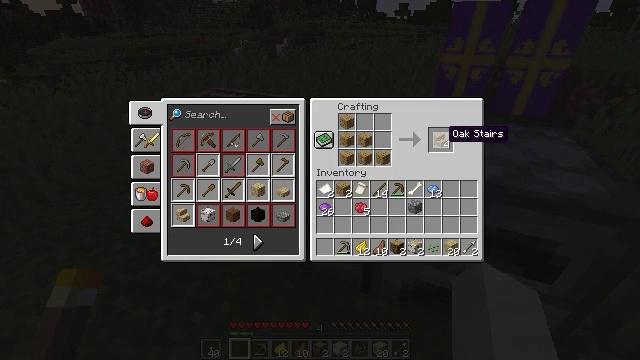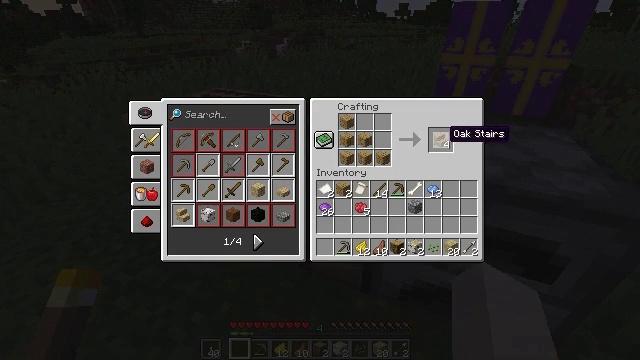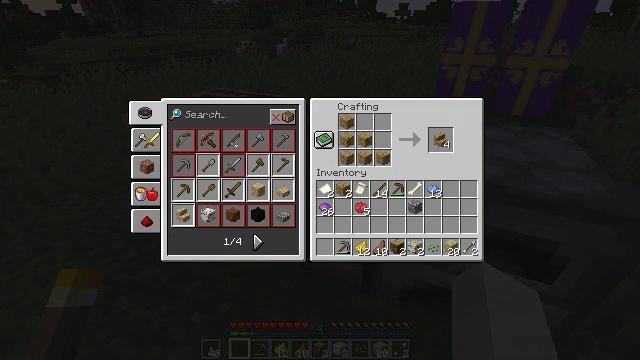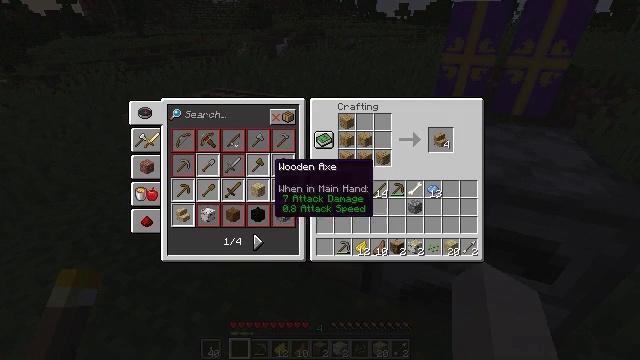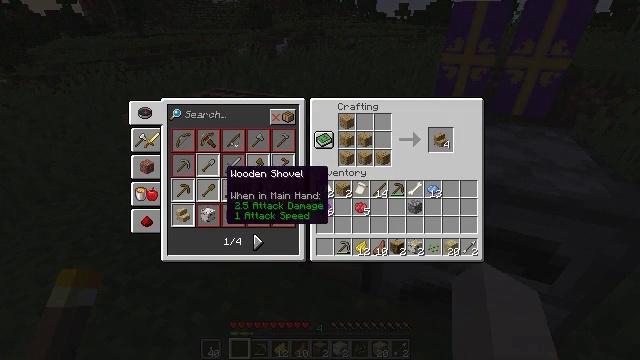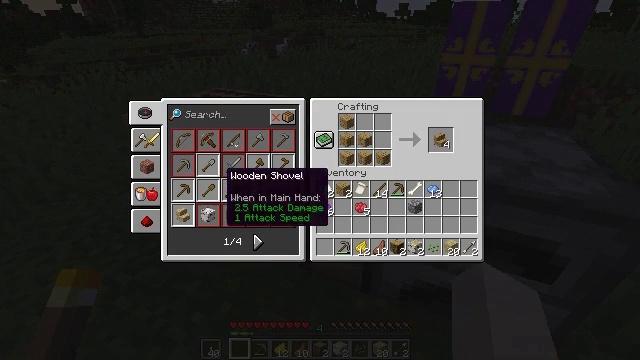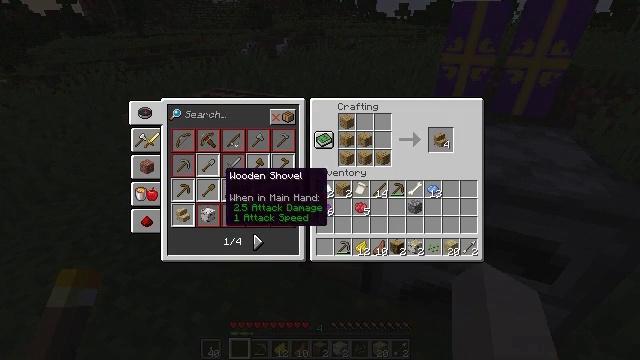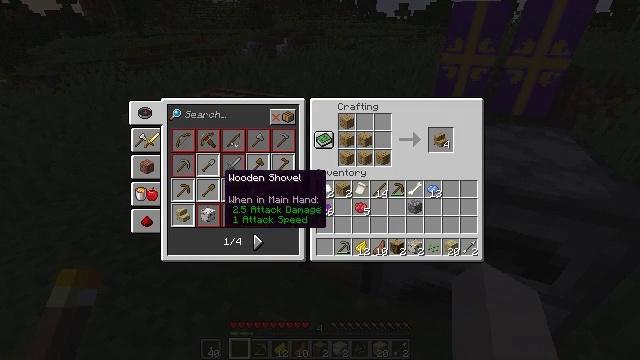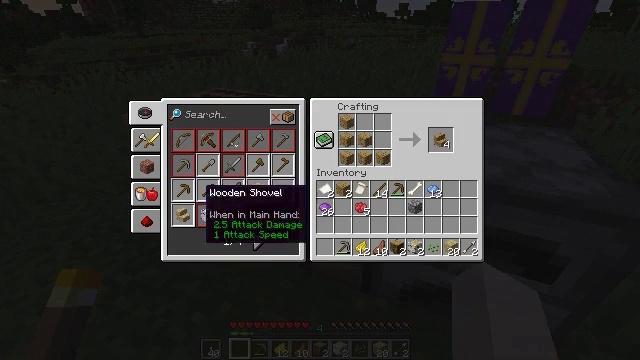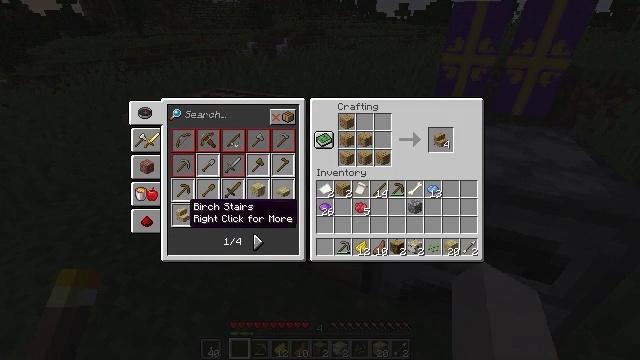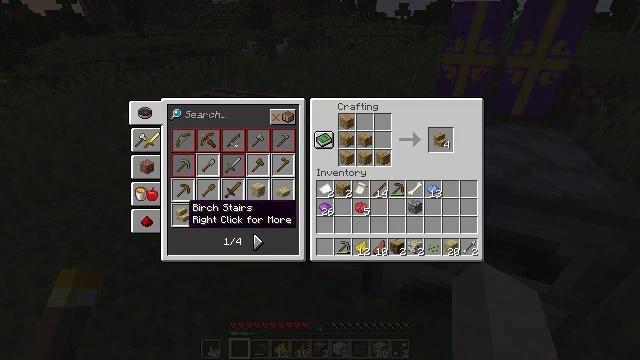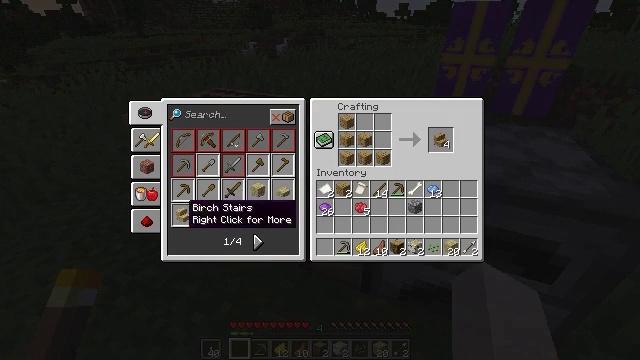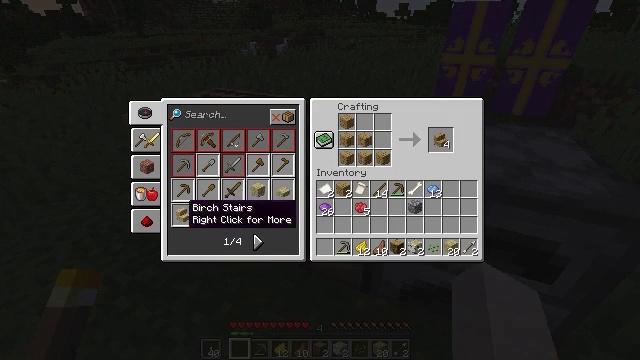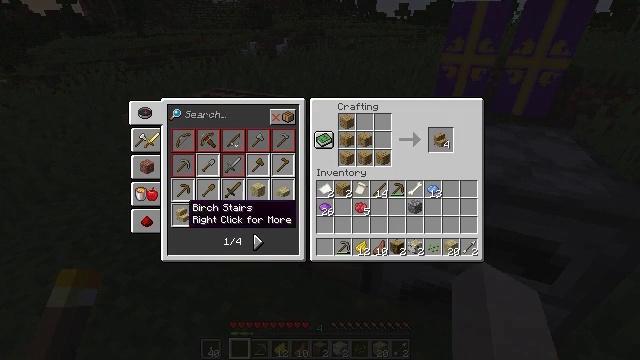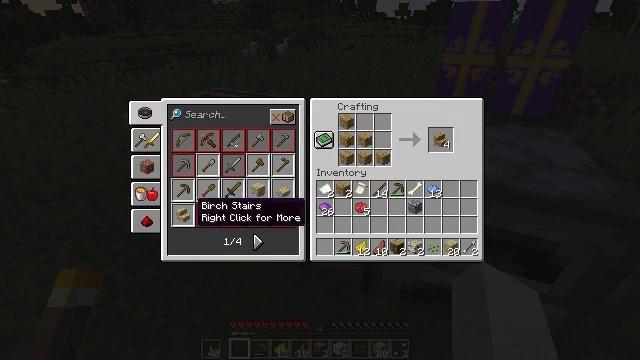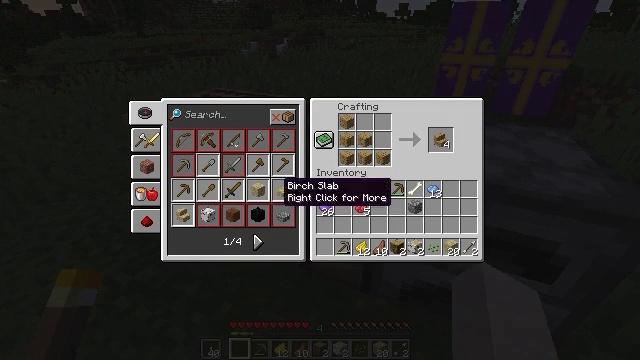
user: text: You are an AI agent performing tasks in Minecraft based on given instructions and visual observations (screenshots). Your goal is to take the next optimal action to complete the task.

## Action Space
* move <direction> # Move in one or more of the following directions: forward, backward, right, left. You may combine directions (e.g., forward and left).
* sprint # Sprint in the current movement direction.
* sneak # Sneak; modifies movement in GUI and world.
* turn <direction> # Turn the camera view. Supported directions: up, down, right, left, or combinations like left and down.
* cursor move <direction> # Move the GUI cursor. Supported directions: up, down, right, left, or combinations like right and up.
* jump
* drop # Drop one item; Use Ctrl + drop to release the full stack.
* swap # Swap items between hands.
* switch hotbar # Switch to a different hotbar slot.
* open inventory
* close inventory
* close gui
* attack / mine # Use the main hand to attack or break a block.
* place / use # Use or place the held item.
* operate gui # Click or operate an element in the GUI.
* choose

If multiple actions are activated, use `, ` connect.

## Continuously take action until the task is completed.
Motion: motion action
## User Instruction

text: Use birch planks to create birch stairs.
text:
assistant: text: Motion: sneak
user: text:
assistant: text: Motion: sneak, cursor move left and down
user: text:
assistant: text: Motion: sneak, cursor move left and down
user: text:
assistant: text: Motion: sneak, cursor move left and down
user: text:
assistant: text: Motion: sneak
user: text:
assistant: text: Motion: sneak
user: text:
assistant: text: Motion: sneak
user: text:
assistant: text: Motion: sneak, cursor move left and down
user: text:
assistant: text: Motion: sneak, cursor move left and down
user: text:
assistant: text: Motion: sneak
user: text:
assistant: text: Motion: sneak
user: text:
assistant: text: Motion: sneak, operate gui
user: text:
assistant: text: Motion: sneak, operate gui
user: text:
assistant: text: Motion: sneak, cursor move right
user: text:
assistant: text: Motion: sneak, cursor move right and up
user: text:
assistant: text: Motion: sneak, cursor move right and up
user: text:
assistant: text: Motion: sneak, cursor move right and up
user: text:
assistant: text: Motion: sneak, cursor move right
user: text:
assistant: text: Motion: sneak, cursor move left
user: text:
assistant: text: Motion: sneak
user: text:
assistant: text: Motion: sneak
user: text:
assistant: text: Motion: sneak
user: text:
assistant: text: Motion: sneak, cursor move left
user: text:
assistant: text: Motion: sneak, cursor move left
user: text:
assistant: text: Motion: sneak
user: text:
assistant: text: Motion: sneak, operate gui
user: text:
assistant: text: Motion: sneak, operate gui
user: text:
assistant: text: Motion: sneak, operate gui
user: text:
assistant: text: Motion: sneak
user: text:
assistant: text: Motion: sneak